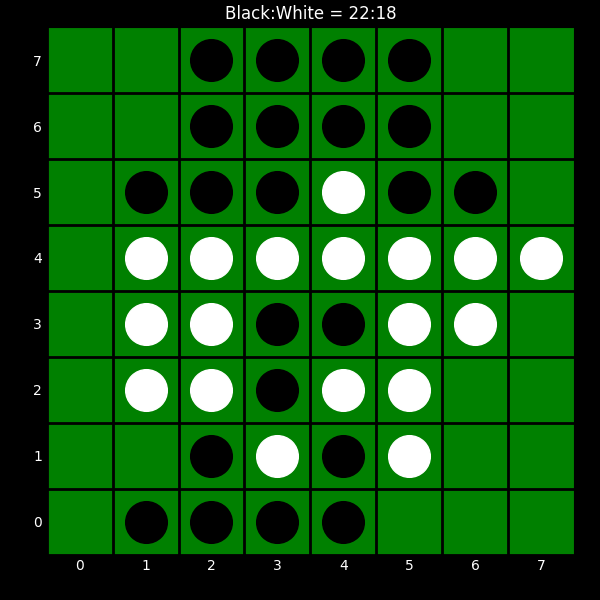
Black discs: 22
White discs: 18